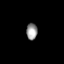
Tissue: prostate
Cell type: T cells
Senescence score: 0.3234
Nuclear area (px): 177
Mean DAPI intensity: 152.006